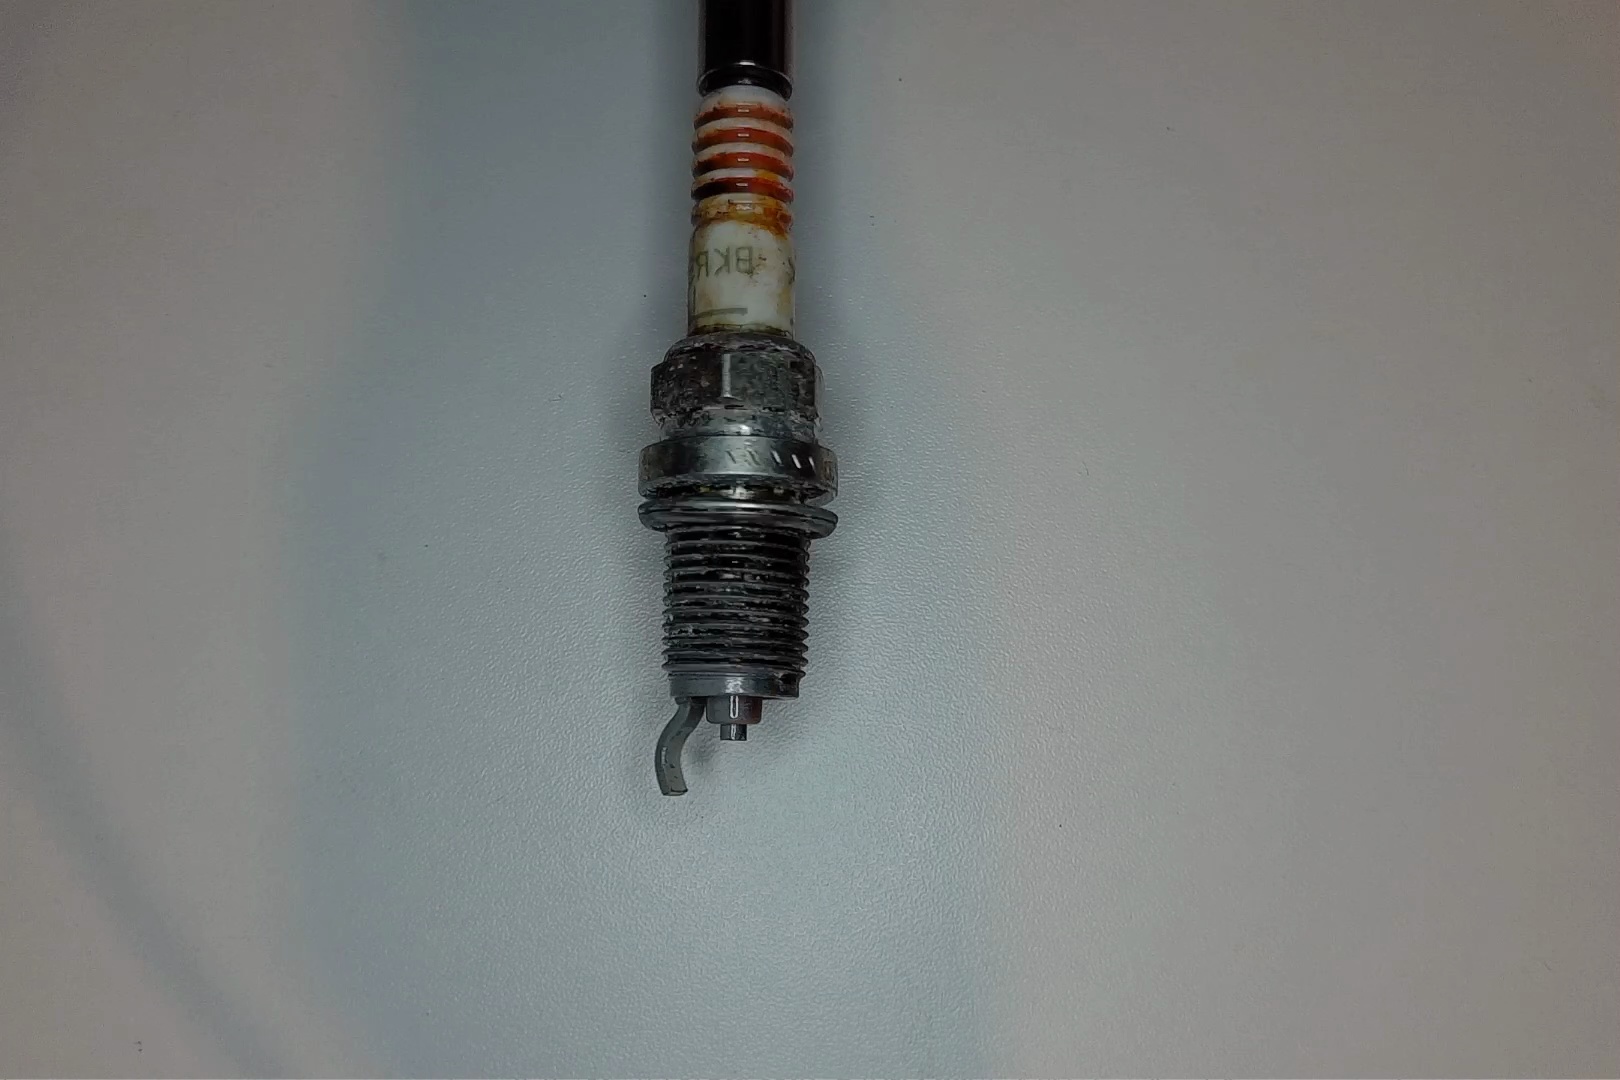
Label: anomaly